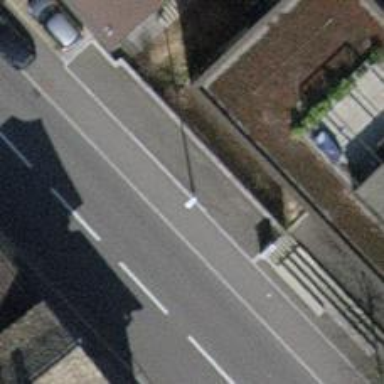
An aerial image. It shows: Support pole.